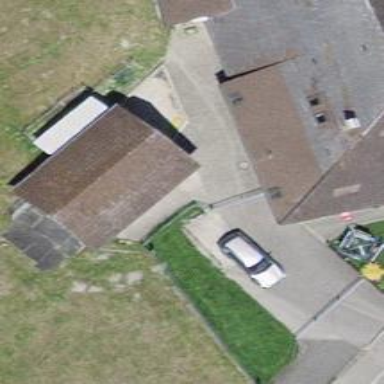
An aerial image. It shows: Barn.